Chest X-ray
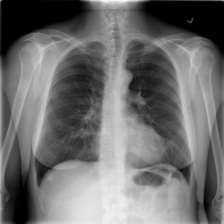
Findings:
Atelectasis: negative
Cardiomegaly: negative
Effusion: negative
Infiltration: negative
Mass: negative
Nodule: negative
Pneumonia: negative
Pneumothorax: negative
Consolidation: negative
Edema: negative
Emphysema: negative
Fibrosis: negative
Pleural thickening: negative
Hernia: negative